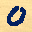
Label: 0